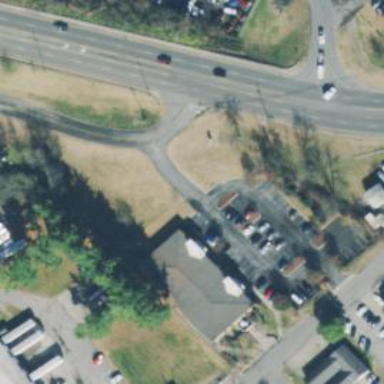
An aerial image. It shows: Clinic.